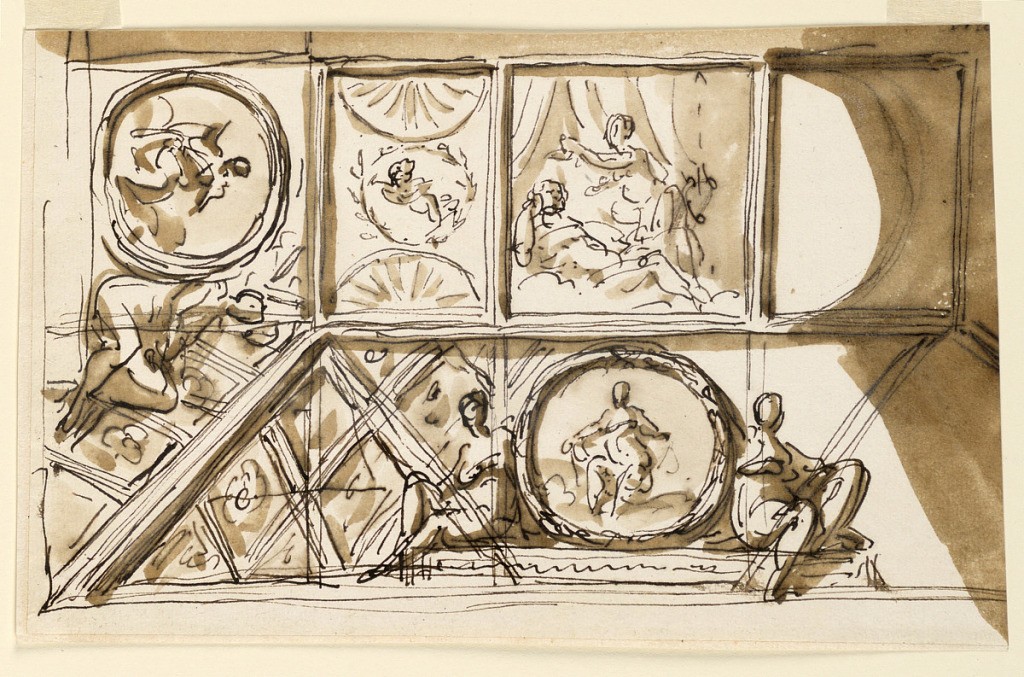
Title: Design for Ceiling Decoration
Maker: Giuseppe Barberi, Italian, 1746–1809
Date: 1746–1809
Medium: Pen and brown ink, brush and brown wash on off-white laid paper, lined
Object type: Drawing
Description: Design for Ceiling Decoration.